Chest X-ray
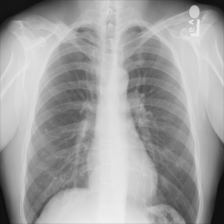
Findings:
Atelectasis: negative
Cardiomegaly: negative
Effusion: negative
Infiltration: negative
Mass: negative
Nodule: negative
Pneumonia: negative
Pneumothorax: negative
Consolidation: negative
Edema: negative
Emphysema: negative
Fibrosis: negative
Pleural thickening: negative
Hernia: negative